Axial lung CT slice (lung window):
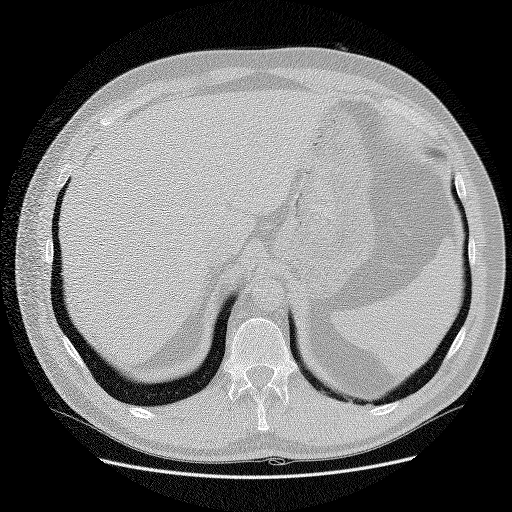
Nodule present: no